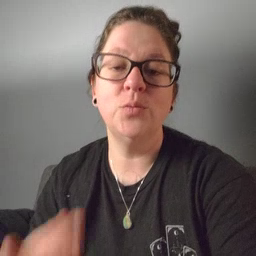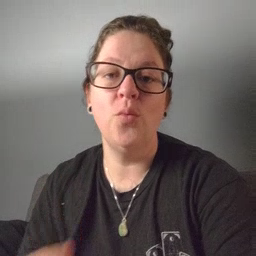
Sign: dog